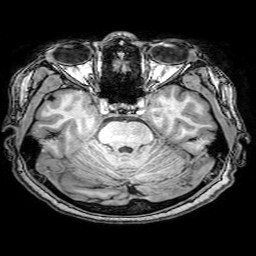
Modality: T1w
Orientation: coronal
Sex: female
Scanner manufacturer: philips
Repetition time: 0.008128 s
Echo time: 0.00372 s